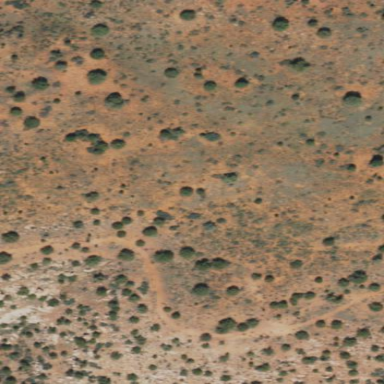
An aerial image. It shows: Landscape covered with heath.